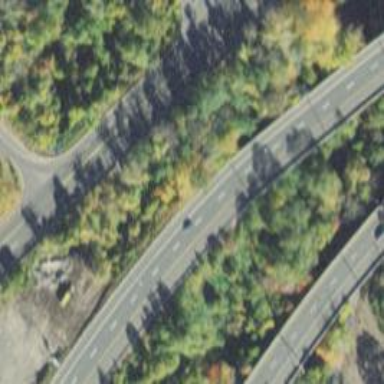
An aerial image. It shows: Motorway.